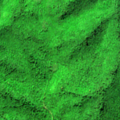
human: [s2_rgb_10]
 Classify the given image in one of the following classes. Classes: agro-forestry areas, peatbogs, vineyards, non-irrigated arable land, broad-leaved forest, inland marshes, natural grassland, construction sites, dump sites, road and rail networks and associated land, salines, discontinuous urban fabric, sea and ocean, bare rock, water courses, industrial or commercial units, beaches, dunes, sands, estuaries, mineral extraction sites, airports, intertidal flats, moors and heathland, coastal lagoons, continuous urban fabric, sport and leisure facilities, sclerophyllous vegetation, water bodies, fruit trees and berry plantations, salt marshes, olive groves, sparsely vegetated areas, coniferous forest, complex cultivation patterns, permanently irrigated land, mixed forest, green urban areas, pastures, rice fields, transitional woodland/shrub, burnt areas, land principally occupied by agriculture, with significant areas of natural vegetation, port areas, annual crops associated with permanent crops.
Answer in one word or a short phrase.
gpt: broad-leaved forest